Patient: sex F, age 54
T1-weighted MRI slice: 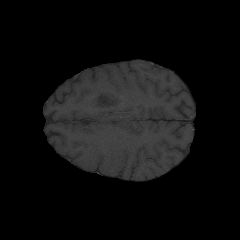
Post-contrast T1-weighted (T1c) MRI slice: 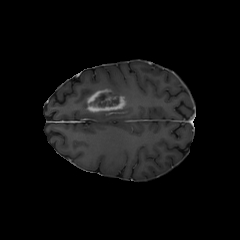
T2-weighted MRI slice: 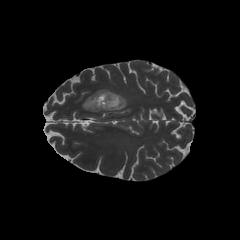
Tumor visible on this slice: yes
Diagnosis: Glioblastoma, IDH-wildtype
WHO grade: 4